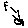
Label: fish